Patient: sex F, age 54
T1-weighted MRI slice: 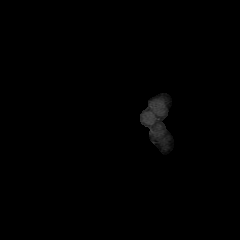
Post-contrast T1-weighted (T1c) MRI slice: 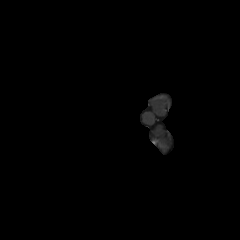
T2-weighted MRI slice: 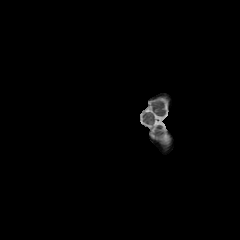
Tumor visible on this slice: no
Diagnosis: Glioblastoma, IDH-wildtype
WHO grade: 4